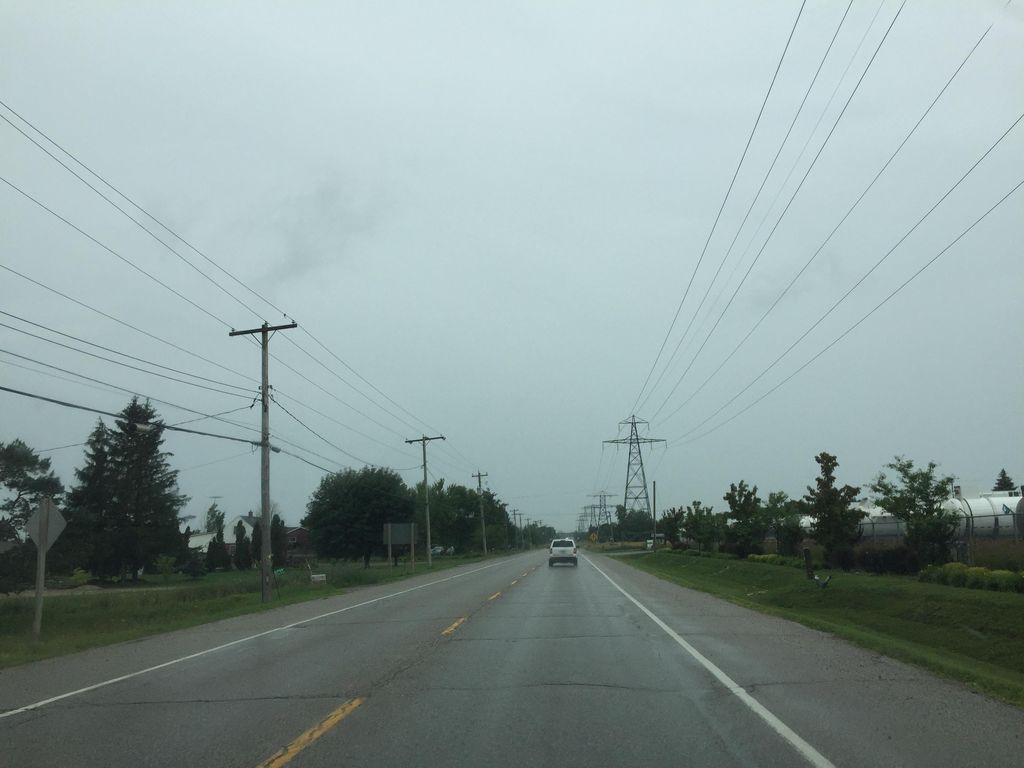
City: kitchener-waterloo